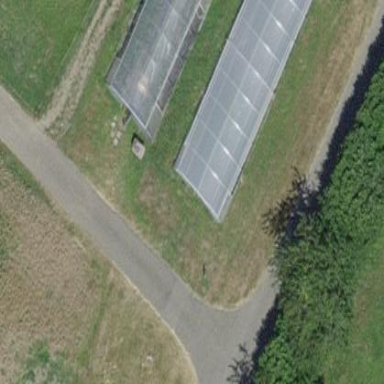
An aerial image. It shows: Greenhouse.